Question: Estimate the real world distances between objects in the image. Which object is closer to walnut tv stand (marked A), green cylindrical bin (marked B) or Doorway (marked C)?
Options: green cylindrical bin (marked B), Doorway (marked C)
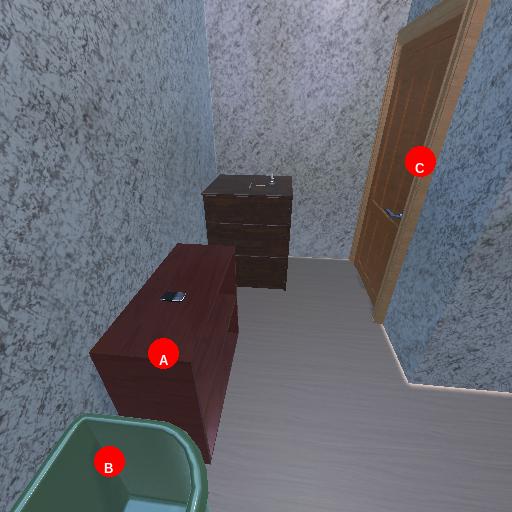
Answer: green cylindrical bin (marked B)